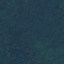
Label: Forest